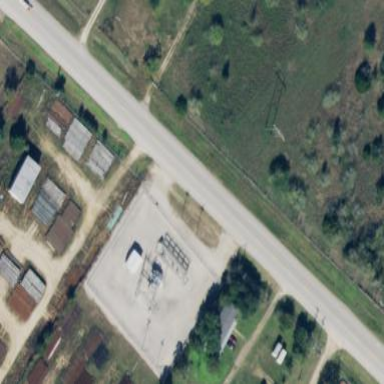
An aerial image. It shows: Distribution power substation secured by fence.